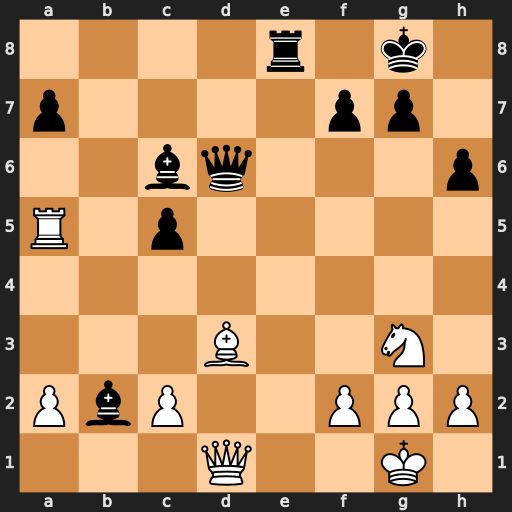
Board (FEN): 4r1k1/p4pp1/2bq3p/R1p5/8/3B2N1/PbP2PPP/3Q2K1
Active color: w
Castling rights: -
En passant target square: -
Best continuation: Bh7+ Kxh7 Qxd6